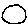
Label: moon